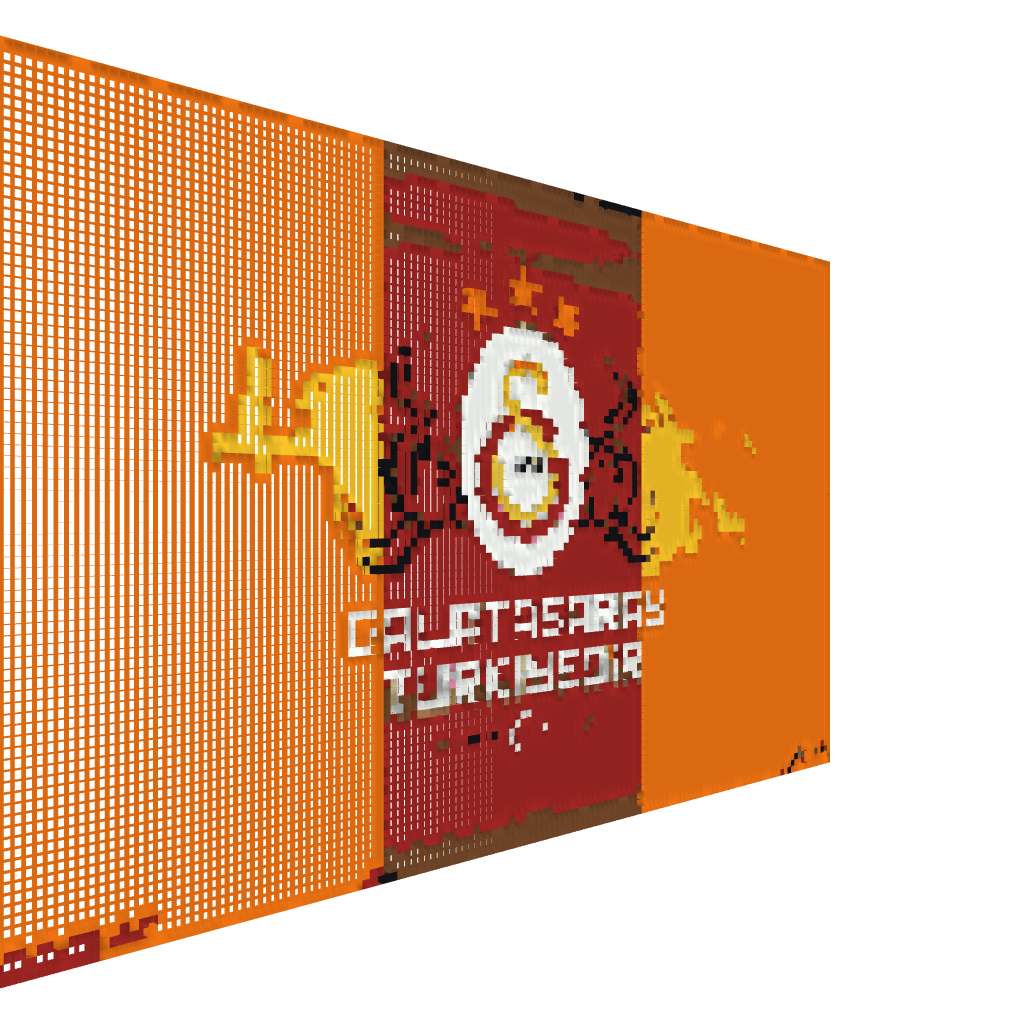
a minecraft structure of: Galatasaray schematics